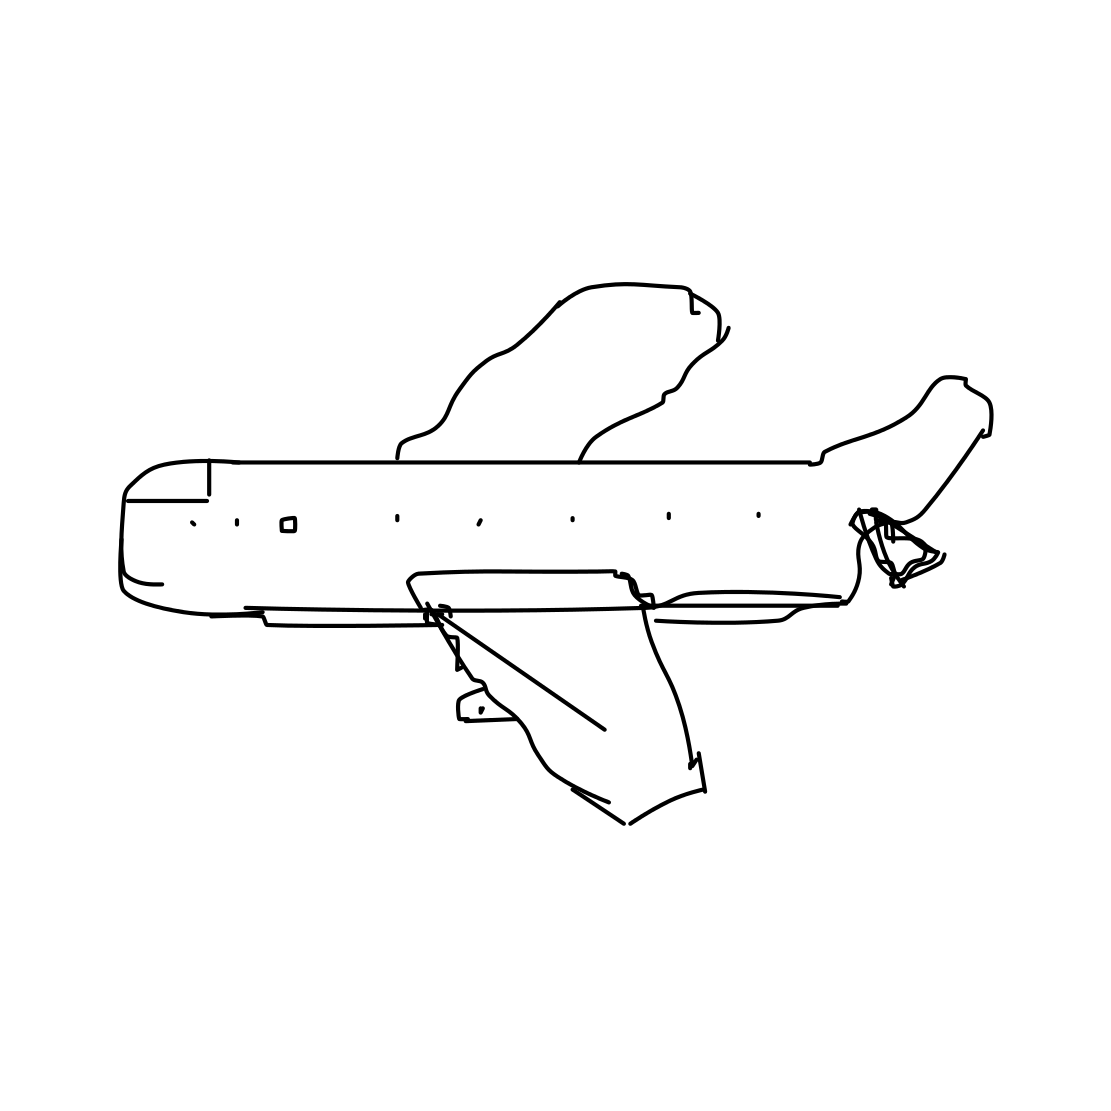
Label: airplane